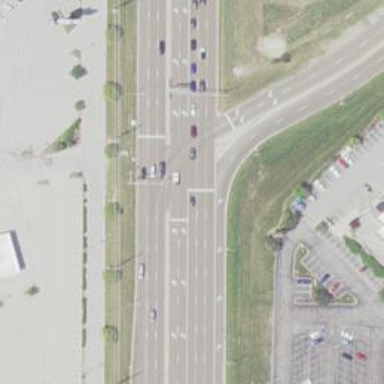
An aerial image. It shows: Trunk link highway.